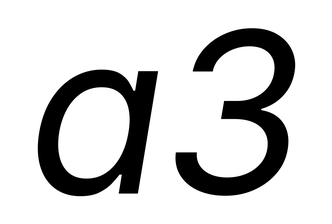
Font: Inter-Italic_Italic